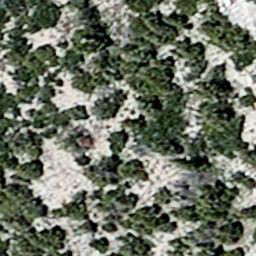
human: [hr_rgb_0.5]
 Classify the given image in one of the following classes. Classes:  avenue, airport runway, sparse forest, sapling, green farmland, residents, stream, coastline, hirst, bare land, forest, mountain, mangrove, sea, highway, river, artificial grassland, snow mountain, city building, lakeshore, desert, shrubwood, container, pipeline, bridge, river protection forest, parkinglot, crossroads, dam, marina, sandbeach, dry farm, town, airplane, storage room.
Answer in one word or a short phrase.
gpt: sparse forest